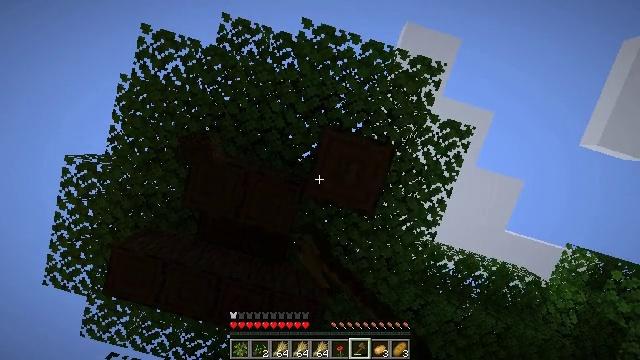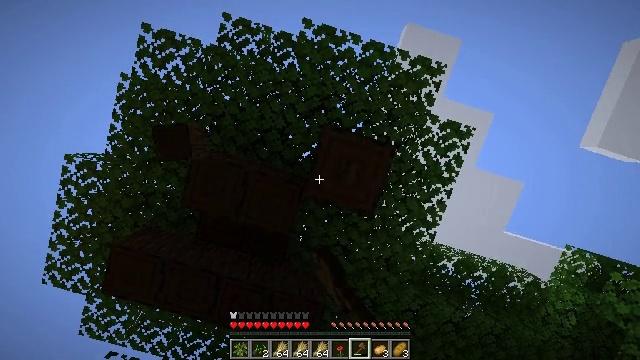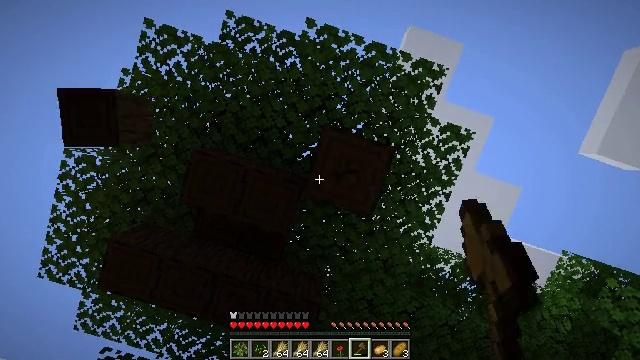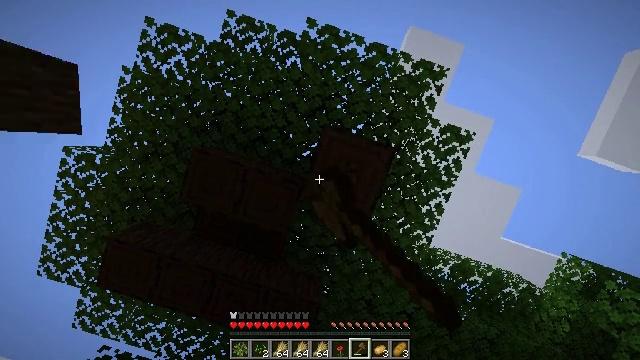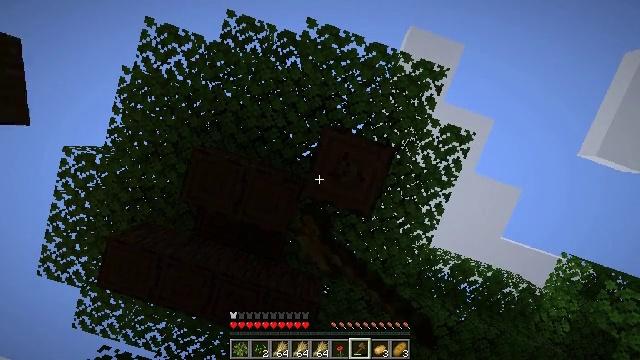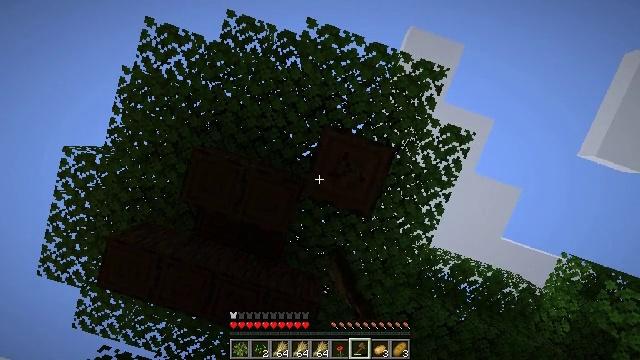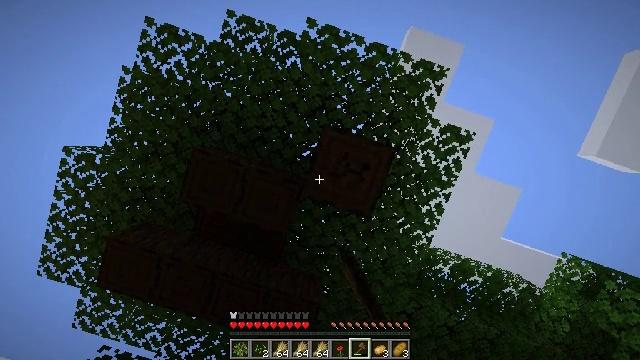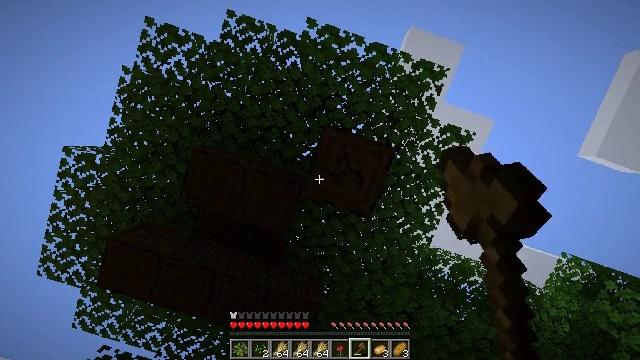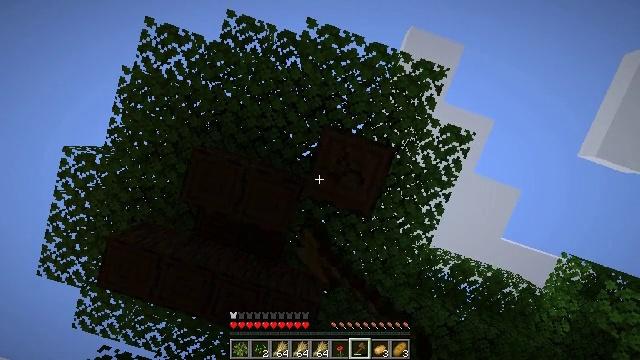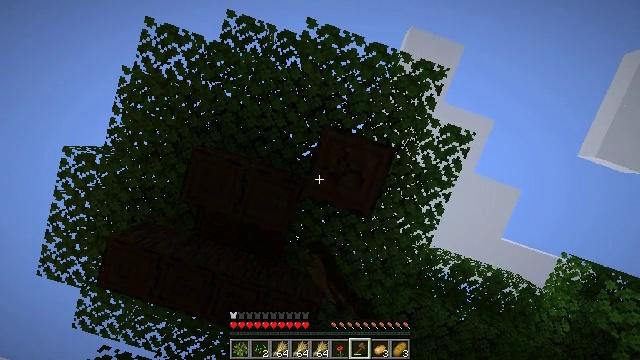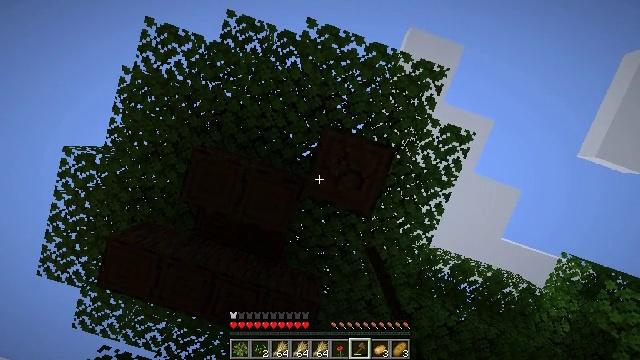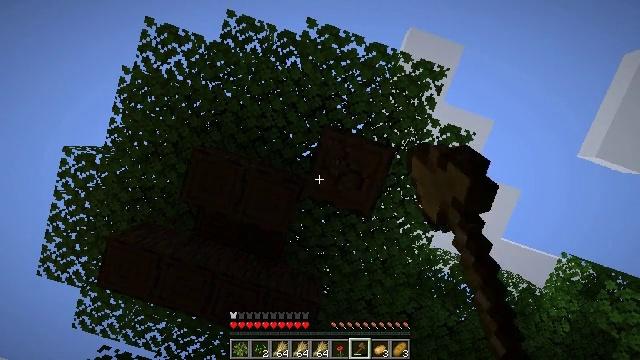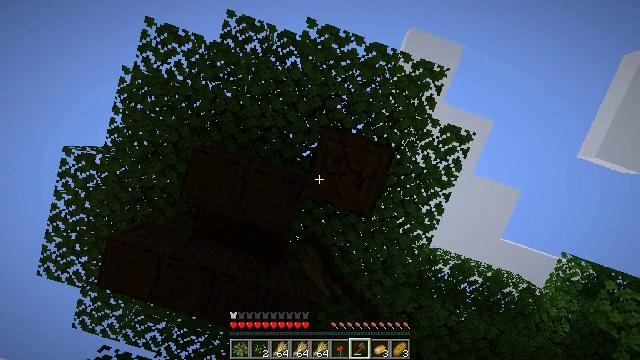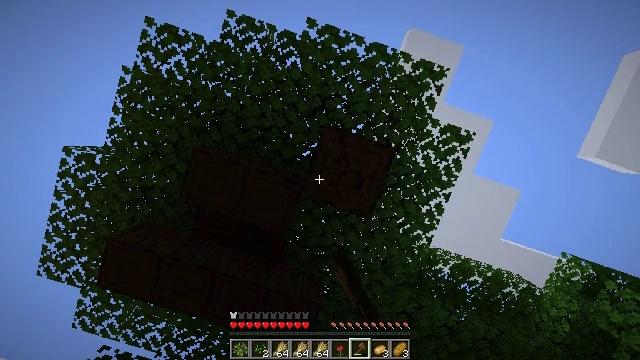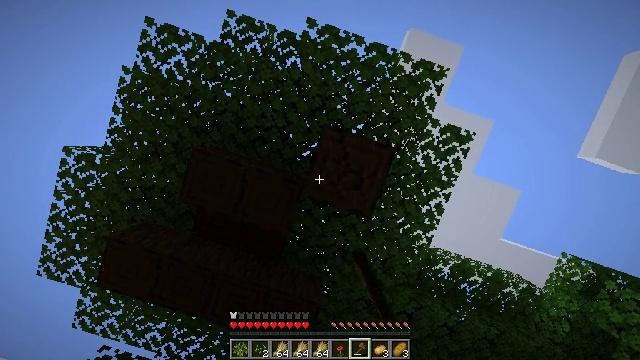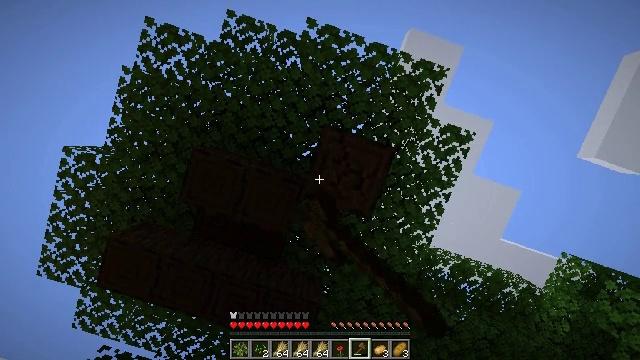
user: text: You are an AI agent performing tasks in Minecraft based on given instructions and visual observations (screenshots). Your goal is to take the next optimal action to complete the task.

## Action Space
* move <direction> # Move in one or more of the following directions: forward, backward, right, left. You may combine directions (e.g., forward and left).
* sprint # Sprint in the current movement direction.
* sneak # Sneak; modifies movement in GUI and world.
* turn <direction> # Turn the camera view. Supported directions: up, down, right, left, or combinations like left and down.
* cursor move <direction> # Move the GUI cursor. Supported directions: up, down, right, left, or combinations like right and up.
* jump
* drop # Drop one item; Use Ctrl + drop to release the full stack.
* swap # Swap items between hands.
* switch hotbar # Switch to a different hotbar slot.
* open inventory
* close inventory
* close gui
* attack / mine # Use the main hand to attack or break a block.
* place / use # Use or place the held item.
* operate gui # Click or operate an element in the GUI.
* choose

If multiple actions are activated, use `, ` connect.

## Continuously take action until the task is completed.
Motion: motion action
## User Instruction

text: Chop down the dark oak log.
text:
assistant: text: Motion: attack / mine
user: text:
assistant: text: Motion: turn right, attack / mine
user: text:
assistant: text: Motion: attack / mine
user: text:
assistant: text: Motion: attack / mine
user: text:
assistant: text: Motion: attack / mine
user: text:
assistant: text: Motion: attack / mine
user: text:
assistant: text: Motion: attack / mine
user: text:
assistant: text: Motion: attack / mine
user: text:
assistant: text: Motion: attack / mine
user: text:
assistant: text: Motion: attack / mine
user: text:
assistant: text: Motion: attack / mine
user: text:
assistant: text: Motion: attack / mine
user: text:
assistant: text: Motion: attack / mine
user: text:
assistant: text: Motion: attack / mine
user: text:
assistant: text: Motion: attack / mine
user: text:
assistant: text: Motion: attack / mine
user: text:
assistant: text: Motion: attack / mine
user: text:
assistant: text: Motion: attack / mine
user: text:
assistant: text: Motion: attack / mine
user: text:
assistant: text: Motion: attack / mine
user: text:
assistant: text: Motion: attack / mine
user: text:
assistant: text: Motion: attack / mine
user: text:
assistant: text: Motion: attack / mine
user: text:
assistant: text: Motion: attack / mine
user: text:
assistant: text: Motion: attack / mine
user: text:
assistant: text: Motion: attack / mine
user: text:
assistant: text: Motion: attack / mine
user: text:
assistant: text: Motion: attack / mine
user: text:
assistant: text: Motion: attack / mine
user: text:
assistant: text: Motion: attack / mine